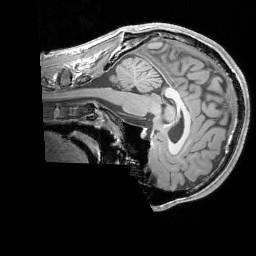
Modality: T1w
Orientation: sagittal
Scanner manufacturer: siemens
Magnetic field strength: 3 T
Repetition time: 1.83 s
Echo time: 0.00303 s